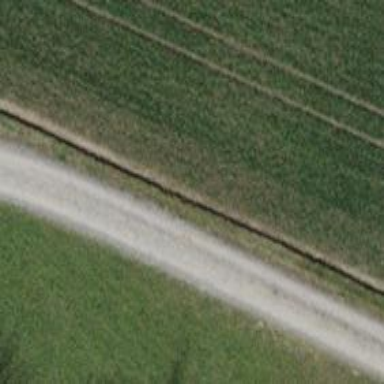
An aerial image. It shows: Track with grade 3 pebblestone surface.